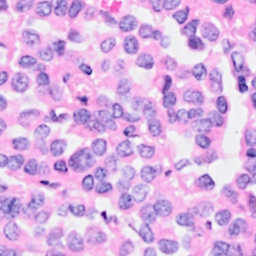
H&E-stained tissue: Breast